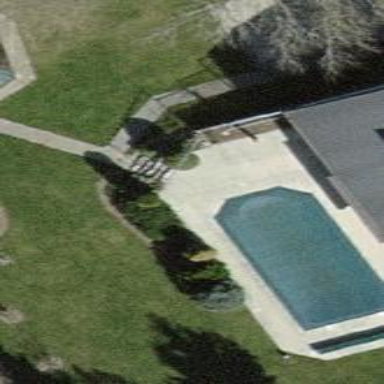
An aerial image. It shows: Swimming pool located in leisure land.